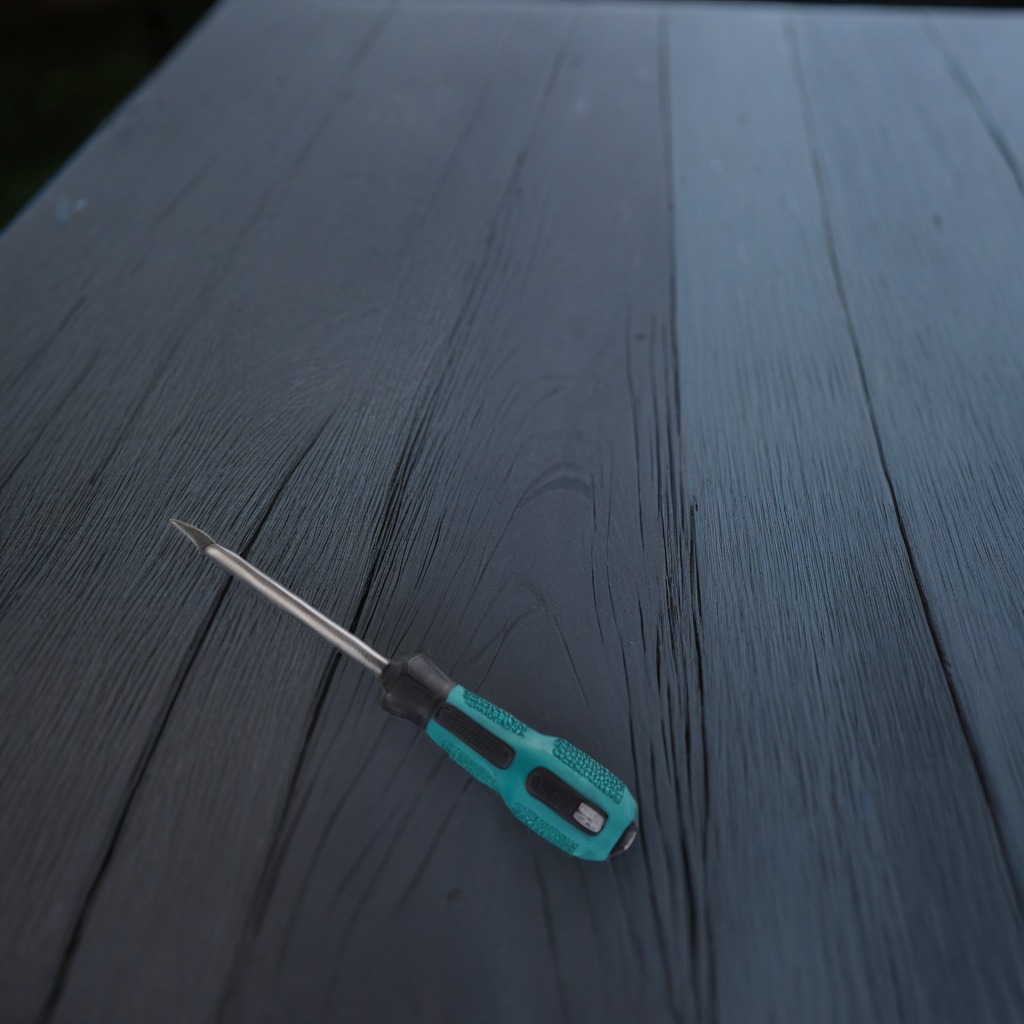
A screwdriver lies on the table.